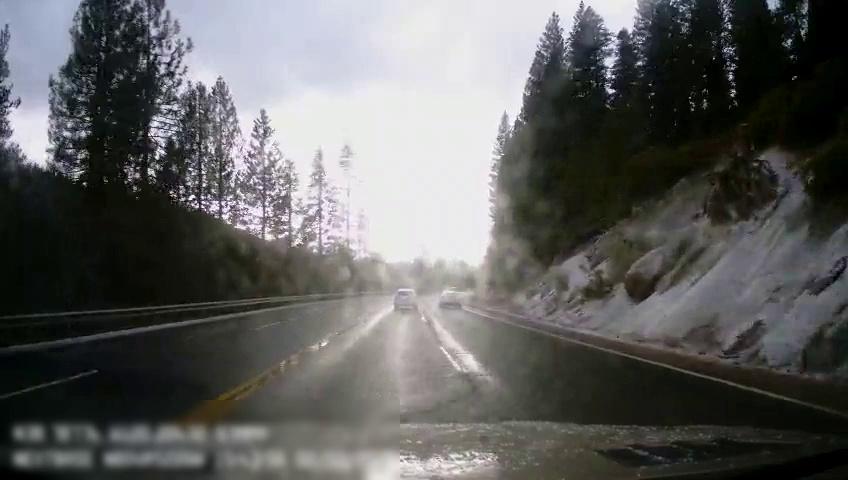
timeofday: Day
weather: Sunny
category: Drivable Space
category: Vehicles | Car
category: Vehicles | SUV
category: Lanes | Current Lane
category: Lanes | Alternate Lane
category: Lanes | Current Lane
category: Lanes | Opposite Lane
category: Lanes | Opposite Lane